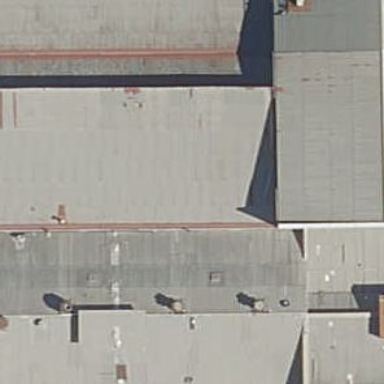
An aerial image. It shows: Industrial building.